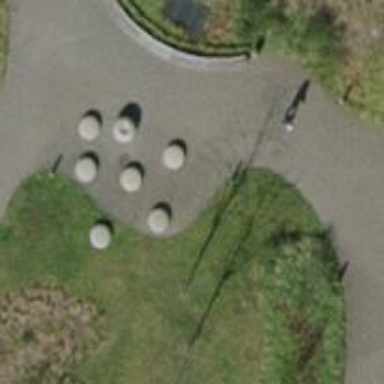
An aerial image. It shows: Bench for seating.